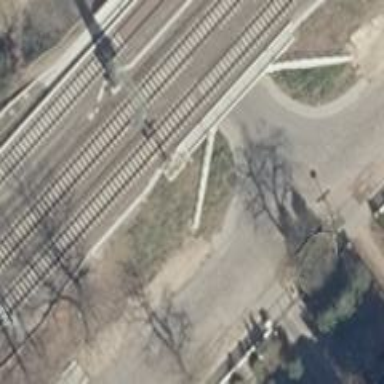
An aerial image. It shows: Railway signal.